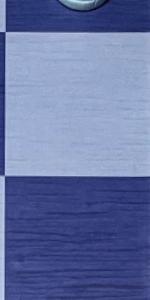
Label: Empty